Field crop: maize
Growth stage: 2
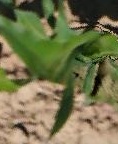
Species: maize